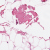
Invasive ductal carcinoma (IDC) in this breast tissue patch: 0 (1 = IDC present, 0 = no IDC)